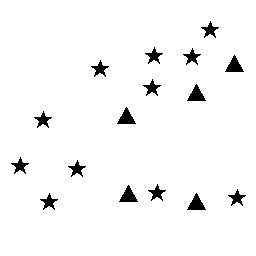
Squares: 0
Triangles: 5
Stars: 11
Total shapes: 16